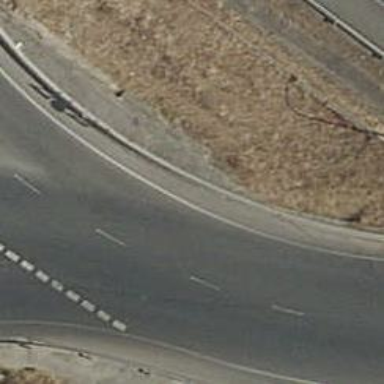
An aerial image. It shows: Roundabout on trunk highway.